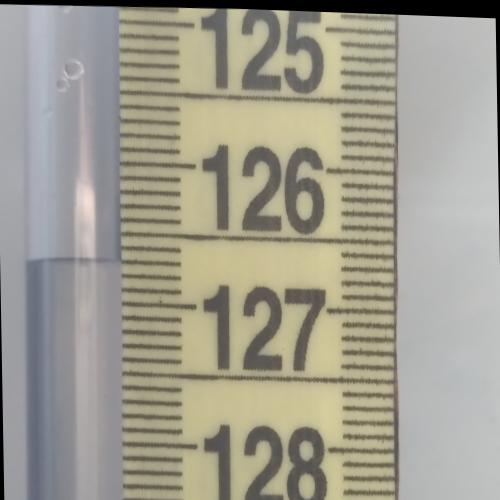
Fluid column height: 126.7 cm